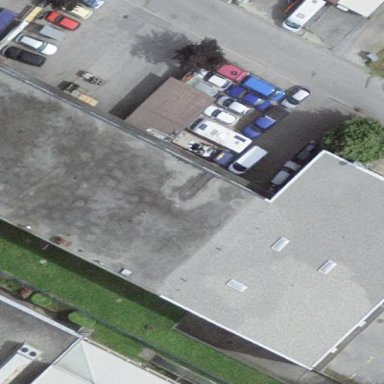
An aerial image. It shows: Industrial building.